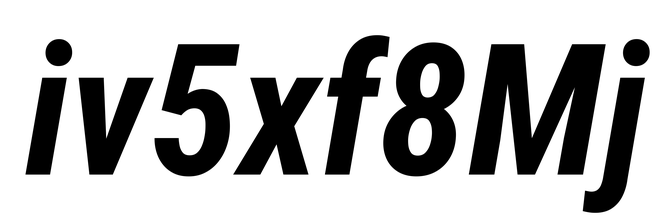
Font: Roboto-Italic_Condensed_Bold_Italic